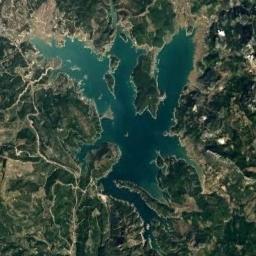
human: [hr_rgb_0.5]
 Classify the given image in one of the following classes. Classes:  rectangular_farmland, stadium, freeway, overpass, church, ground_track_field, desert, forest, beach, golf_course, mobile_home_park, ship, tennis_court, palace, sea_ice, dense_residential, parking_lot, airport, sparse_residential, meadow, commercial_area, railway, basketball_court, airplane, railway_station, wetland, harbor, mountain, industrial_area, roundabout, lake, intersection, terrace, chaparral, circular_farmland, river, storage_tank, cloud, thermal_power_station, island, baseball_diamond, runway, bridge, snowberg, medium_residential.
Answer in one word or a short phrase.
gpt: lake